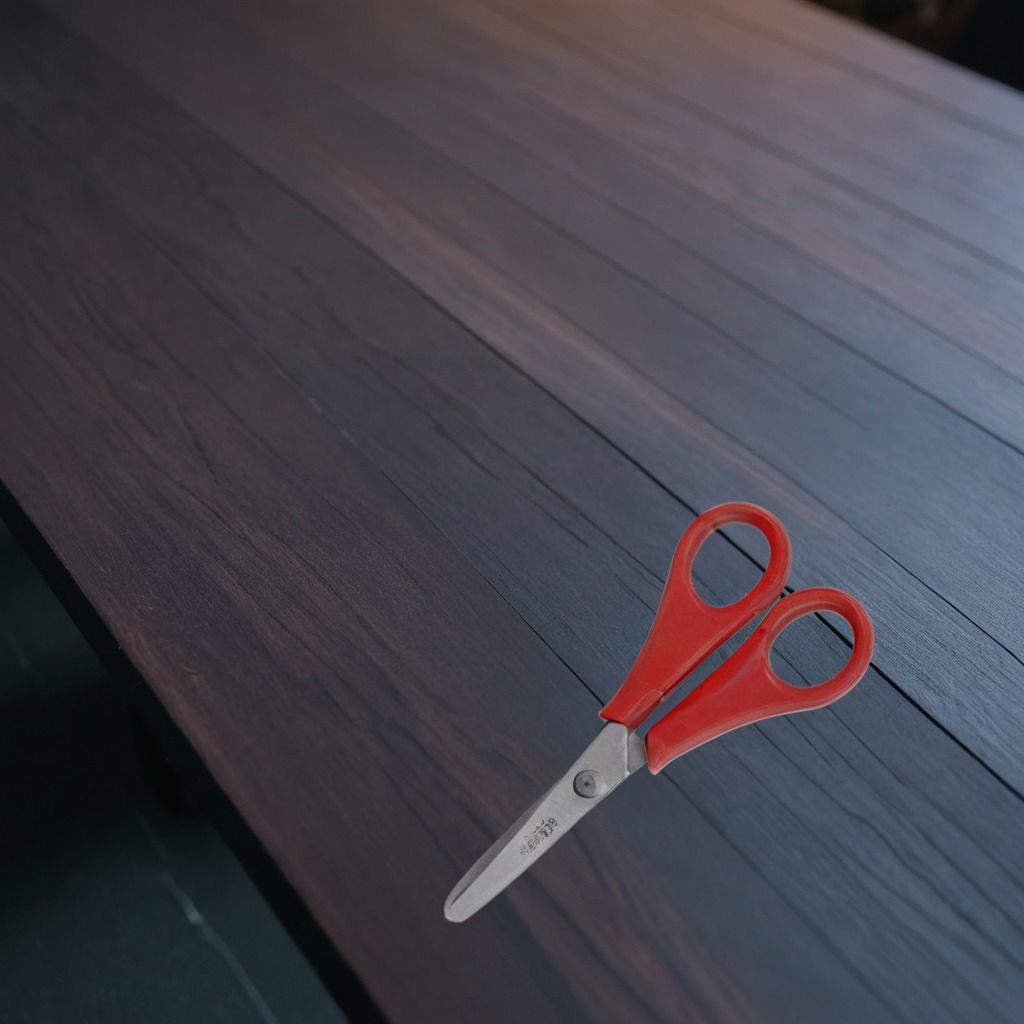
A scissor lies on the table.